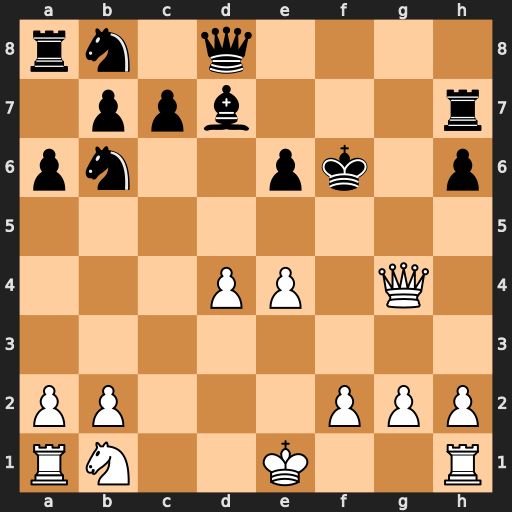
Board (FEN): rn1q4/1ppb3r/pn2pk1p/8/3PP1Q1/8/PP3PPP/RN2K2R
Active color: w
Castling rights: KQ
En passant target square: -
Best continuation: Qh4+ Kg6 Qxd8